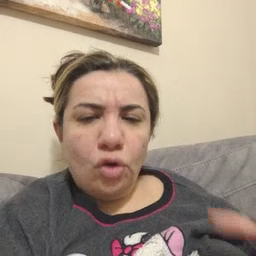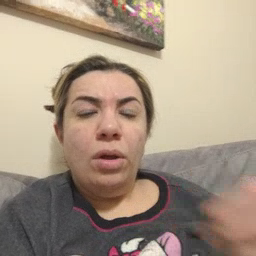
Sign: white